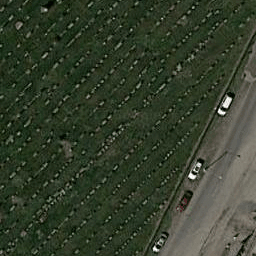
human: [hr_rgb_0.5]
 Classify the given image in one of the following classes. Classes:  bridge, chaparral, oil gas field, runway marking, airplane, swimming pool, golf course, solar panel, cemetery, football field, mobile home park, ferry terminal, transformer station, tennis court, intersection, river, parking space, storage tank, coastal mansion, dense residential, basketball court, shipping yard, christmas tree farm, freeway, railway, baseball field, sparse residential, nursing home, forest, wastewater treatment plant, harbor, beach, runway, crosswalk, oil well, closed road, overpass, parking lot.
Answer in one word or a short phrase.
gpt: cemetery